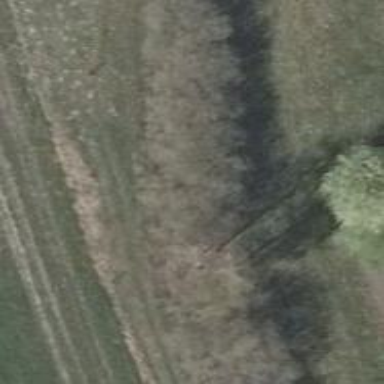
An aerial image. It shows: Row of deciduous broadleaved trees.